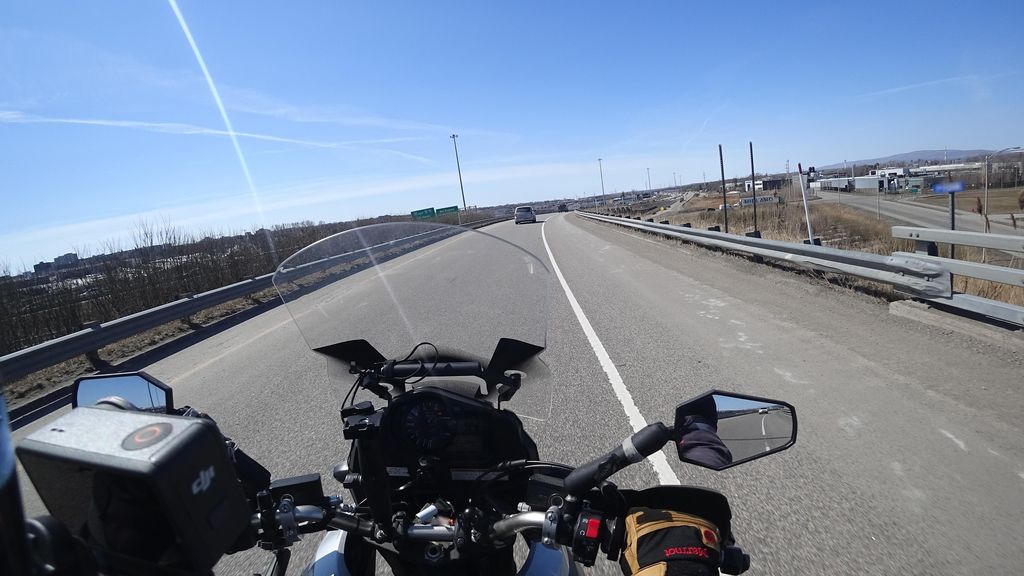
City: quebec_city